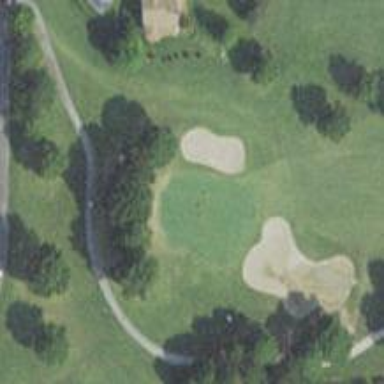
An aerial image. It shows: Golf hole.